Aerial crown-view tile of a tropical tree (Barro Colorado Island, Panama), acquired 20241216:
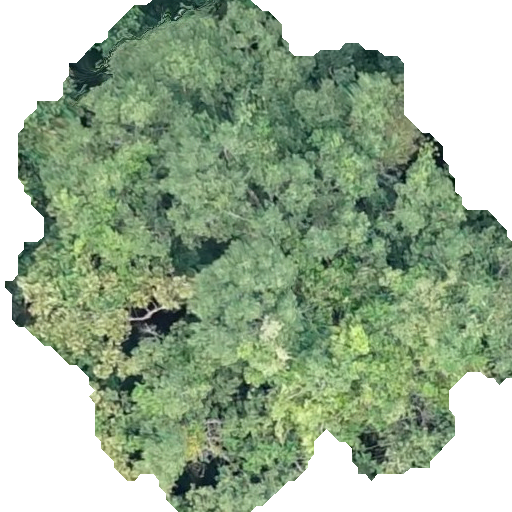
Species: Calophyllum longifolium
GBIF accepted scientific name: Calophyllum longifolium
Crown area: 271.394 m²